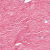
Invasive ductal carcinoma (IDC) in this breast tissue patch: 0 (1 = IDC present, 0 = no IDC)